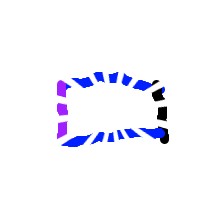
Shape: rectangle